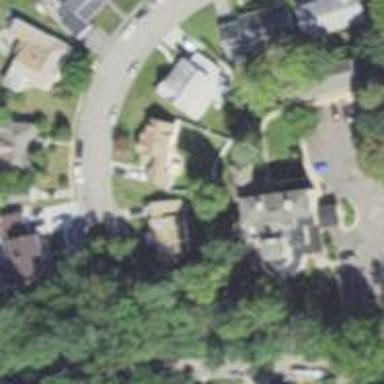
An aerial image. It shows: Residential driveway.